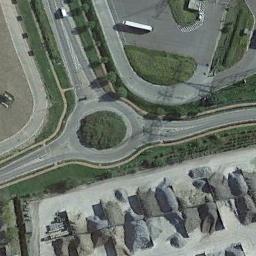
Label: roundabout